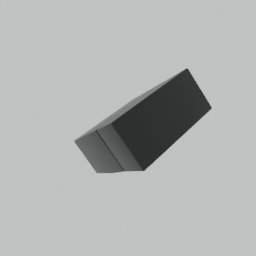
Label: electronics